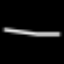
Label: line